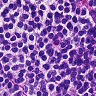
Metastatic tissue present: no